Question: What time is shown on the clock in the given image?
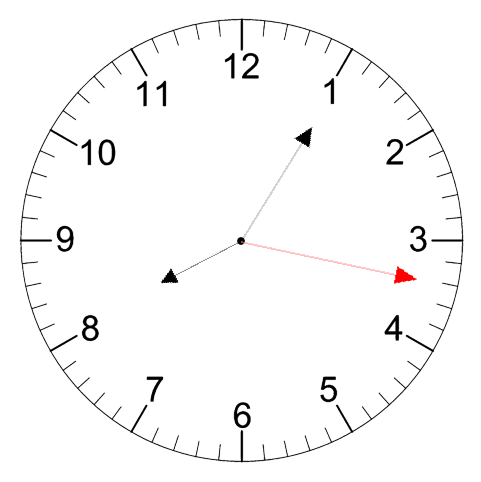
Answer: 08:05:17